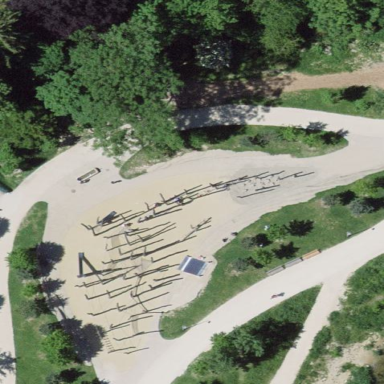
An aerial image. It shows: Playground with climbing frame. The surface of the playground is tartan.